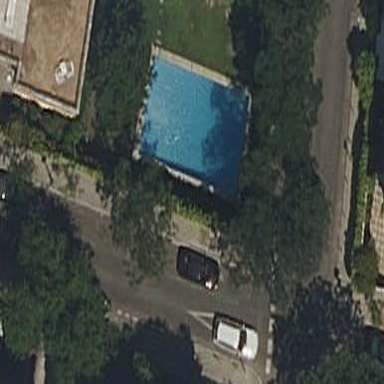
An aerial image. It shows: Swimming pool located in leisure land.